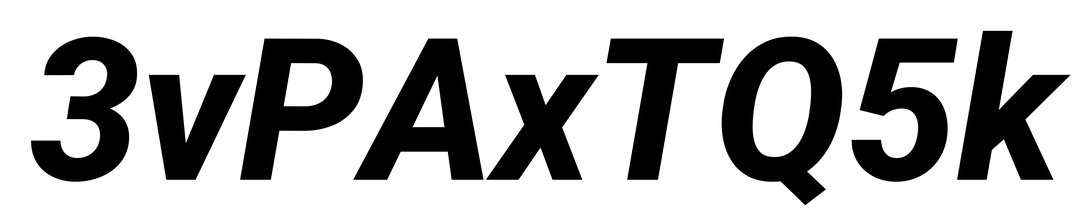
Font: Roboto-Italic_ExtraBold_Italic